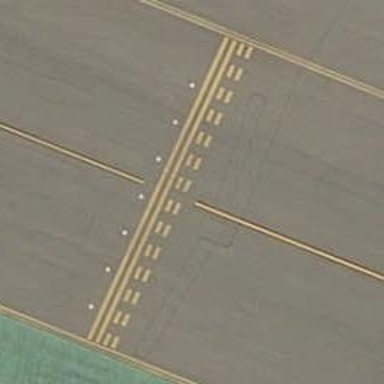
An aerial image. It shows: Runway holding position.